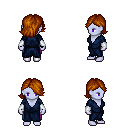
a pixel art fantasy rpg character, female body template, dark elf, purple skin, blue robe, magenta pants, brunette swoop hairstyle, white cloth bracers, four views (front, back, left, right), 2x2 character sprite sheet, small pixel art, hard edges, no anti-aliasing